Aerial crown-view tile of a tropical tree (Barro Colorado Island, Panama), acquired 20241216:
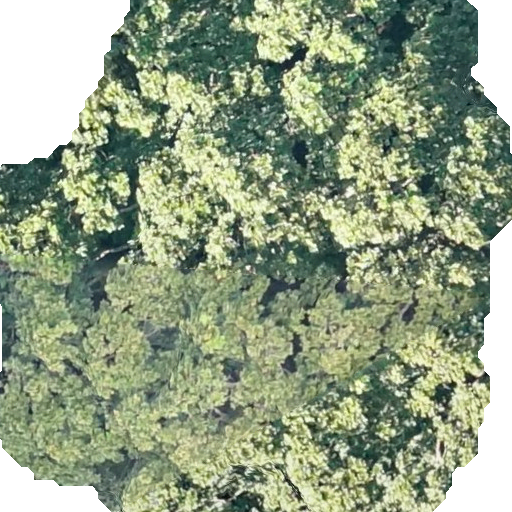
Species: Anacardium excelsum
GBIF accepted scientific name: Anacardium excelsum
Crown area: 379.615 m²